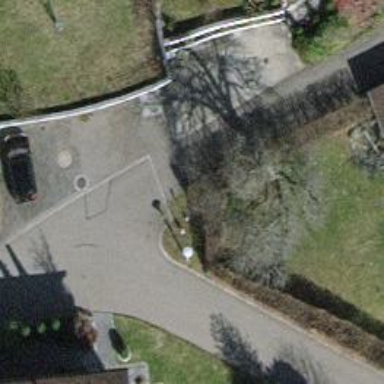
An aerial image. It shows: Hedge acting as barrier.